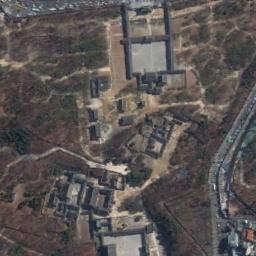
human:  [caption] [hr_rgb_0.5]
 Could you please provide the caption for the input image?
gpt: One side of the palace is the road and the other side is lush woods .

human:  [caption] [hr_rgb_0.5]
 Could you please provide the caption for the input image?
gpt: There are many trees near the palace .

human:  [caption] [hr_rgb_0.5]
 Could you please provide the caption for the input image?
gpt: The palace is on the bare land next to some buildings .

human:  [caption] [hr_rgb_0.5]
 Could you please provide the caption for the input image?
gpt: The dark gray palace with lots of buildings of different sizes is surrounded by a forest .

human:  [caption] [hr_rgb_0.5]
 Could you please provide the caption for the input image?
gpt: There are brown lawns around the black palace .